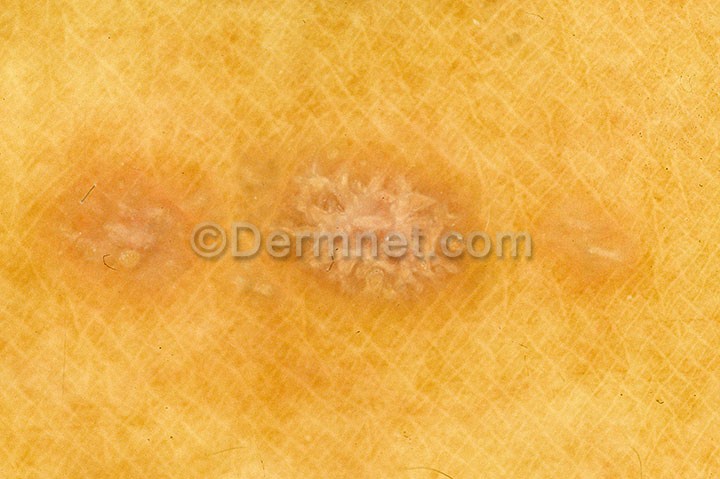
Disease: Nail Fungus and other Nail Disease